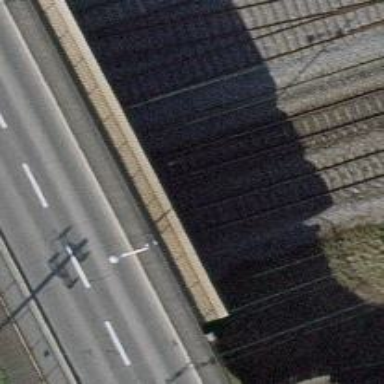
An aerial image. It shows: Tunnel with electrified rail tracks and contact line.